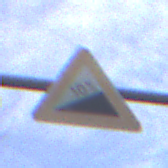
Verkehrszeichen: Steigung10
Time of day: MorningAfternoon
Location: Outdoor (Urban)
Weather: PartlyCloudy
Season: NotSpecified
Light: Natural